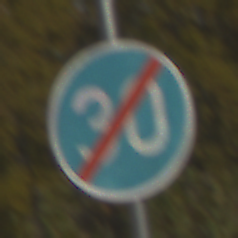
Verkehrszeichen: EndeMindestgeschwindigkeit
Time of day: MorningAfternoon
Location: Outdoor (Suburban)
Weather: PartlyCloudy
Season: NotSpecified
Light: Natural